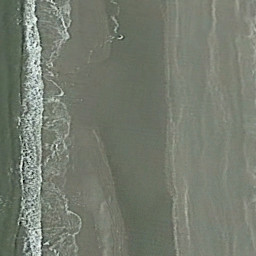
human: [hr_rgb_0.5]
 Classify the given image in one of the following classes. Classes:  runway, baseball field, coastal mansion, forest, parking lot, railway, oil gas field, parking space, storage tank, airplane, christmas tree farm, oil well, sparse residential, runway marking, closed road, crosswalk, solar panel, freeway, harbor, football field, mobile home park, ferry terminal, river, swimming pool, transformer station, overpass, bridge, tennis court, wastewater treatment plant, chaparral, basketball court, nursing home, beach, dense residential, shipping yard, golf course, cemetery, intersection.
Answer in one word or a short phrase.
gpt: beach